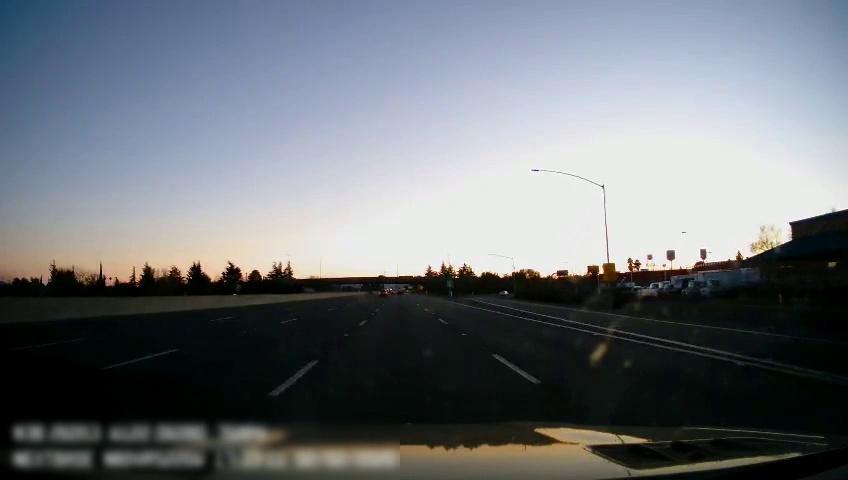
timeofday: Day
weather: Sunny
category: Drivable Space
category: Vehicles | SUV
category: Vehicles | SUV
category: Vehicles | Truck
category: Vehicles | Truck
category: Vehicles | Truck
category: Vehicles | Truck
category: Lanes | Current Lane
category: Lanes | Alternate Lane
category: Lanes | Alternate Lane
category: Lanes | Current Lane
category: Lanes | Alternate Lane
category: Lanes | Alternate Lane
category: Lanes | Alternate Lane
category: Traffic | Signs